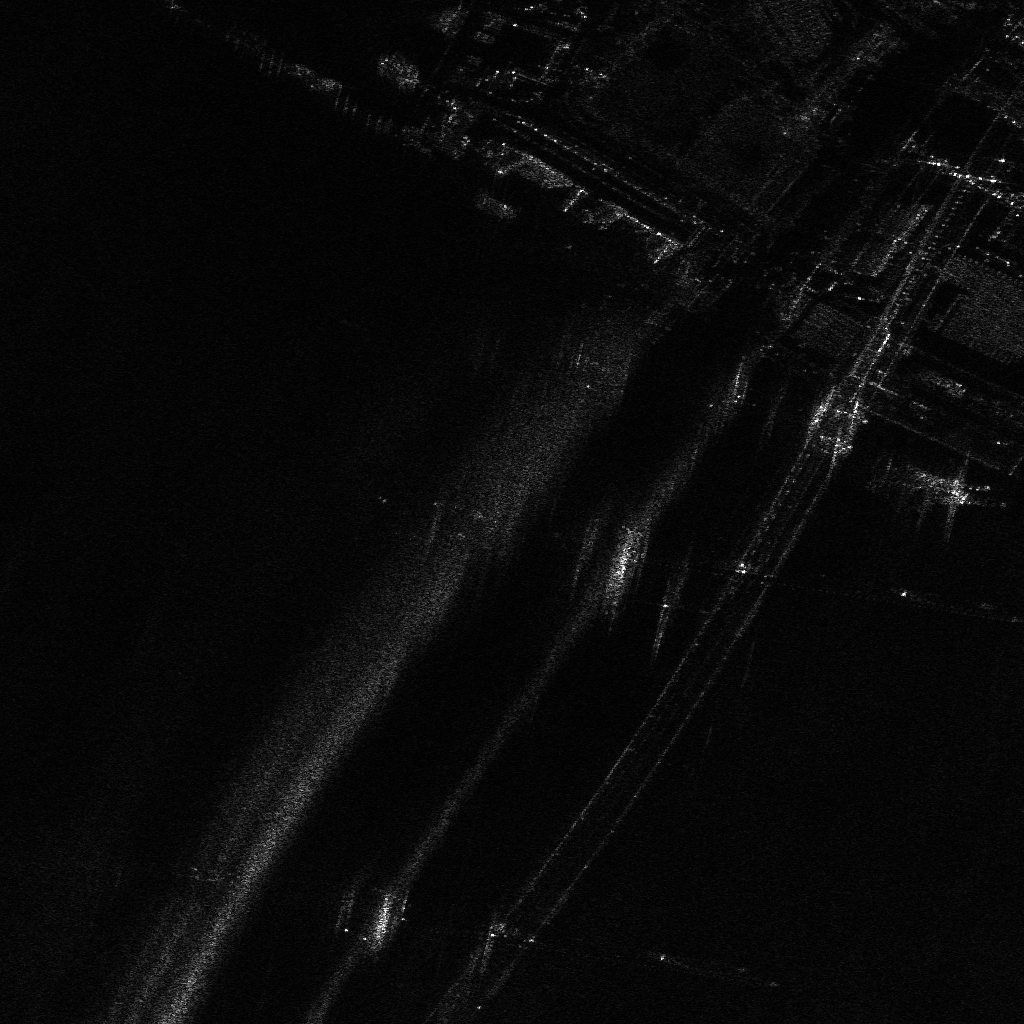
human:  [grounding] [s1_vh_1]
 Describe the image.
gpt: In the satellite image, there is  <ref>1 large container </ref> <box>[[87, 46, 96, 48, 15]]</box> located at right.